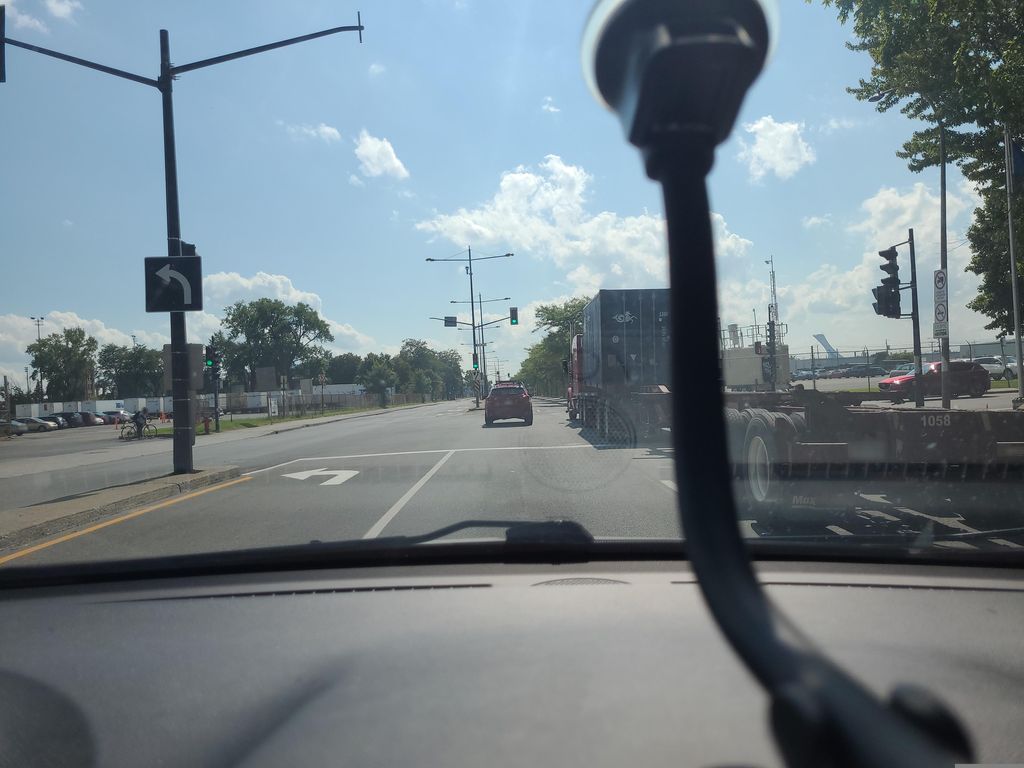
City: montreal